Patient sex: M
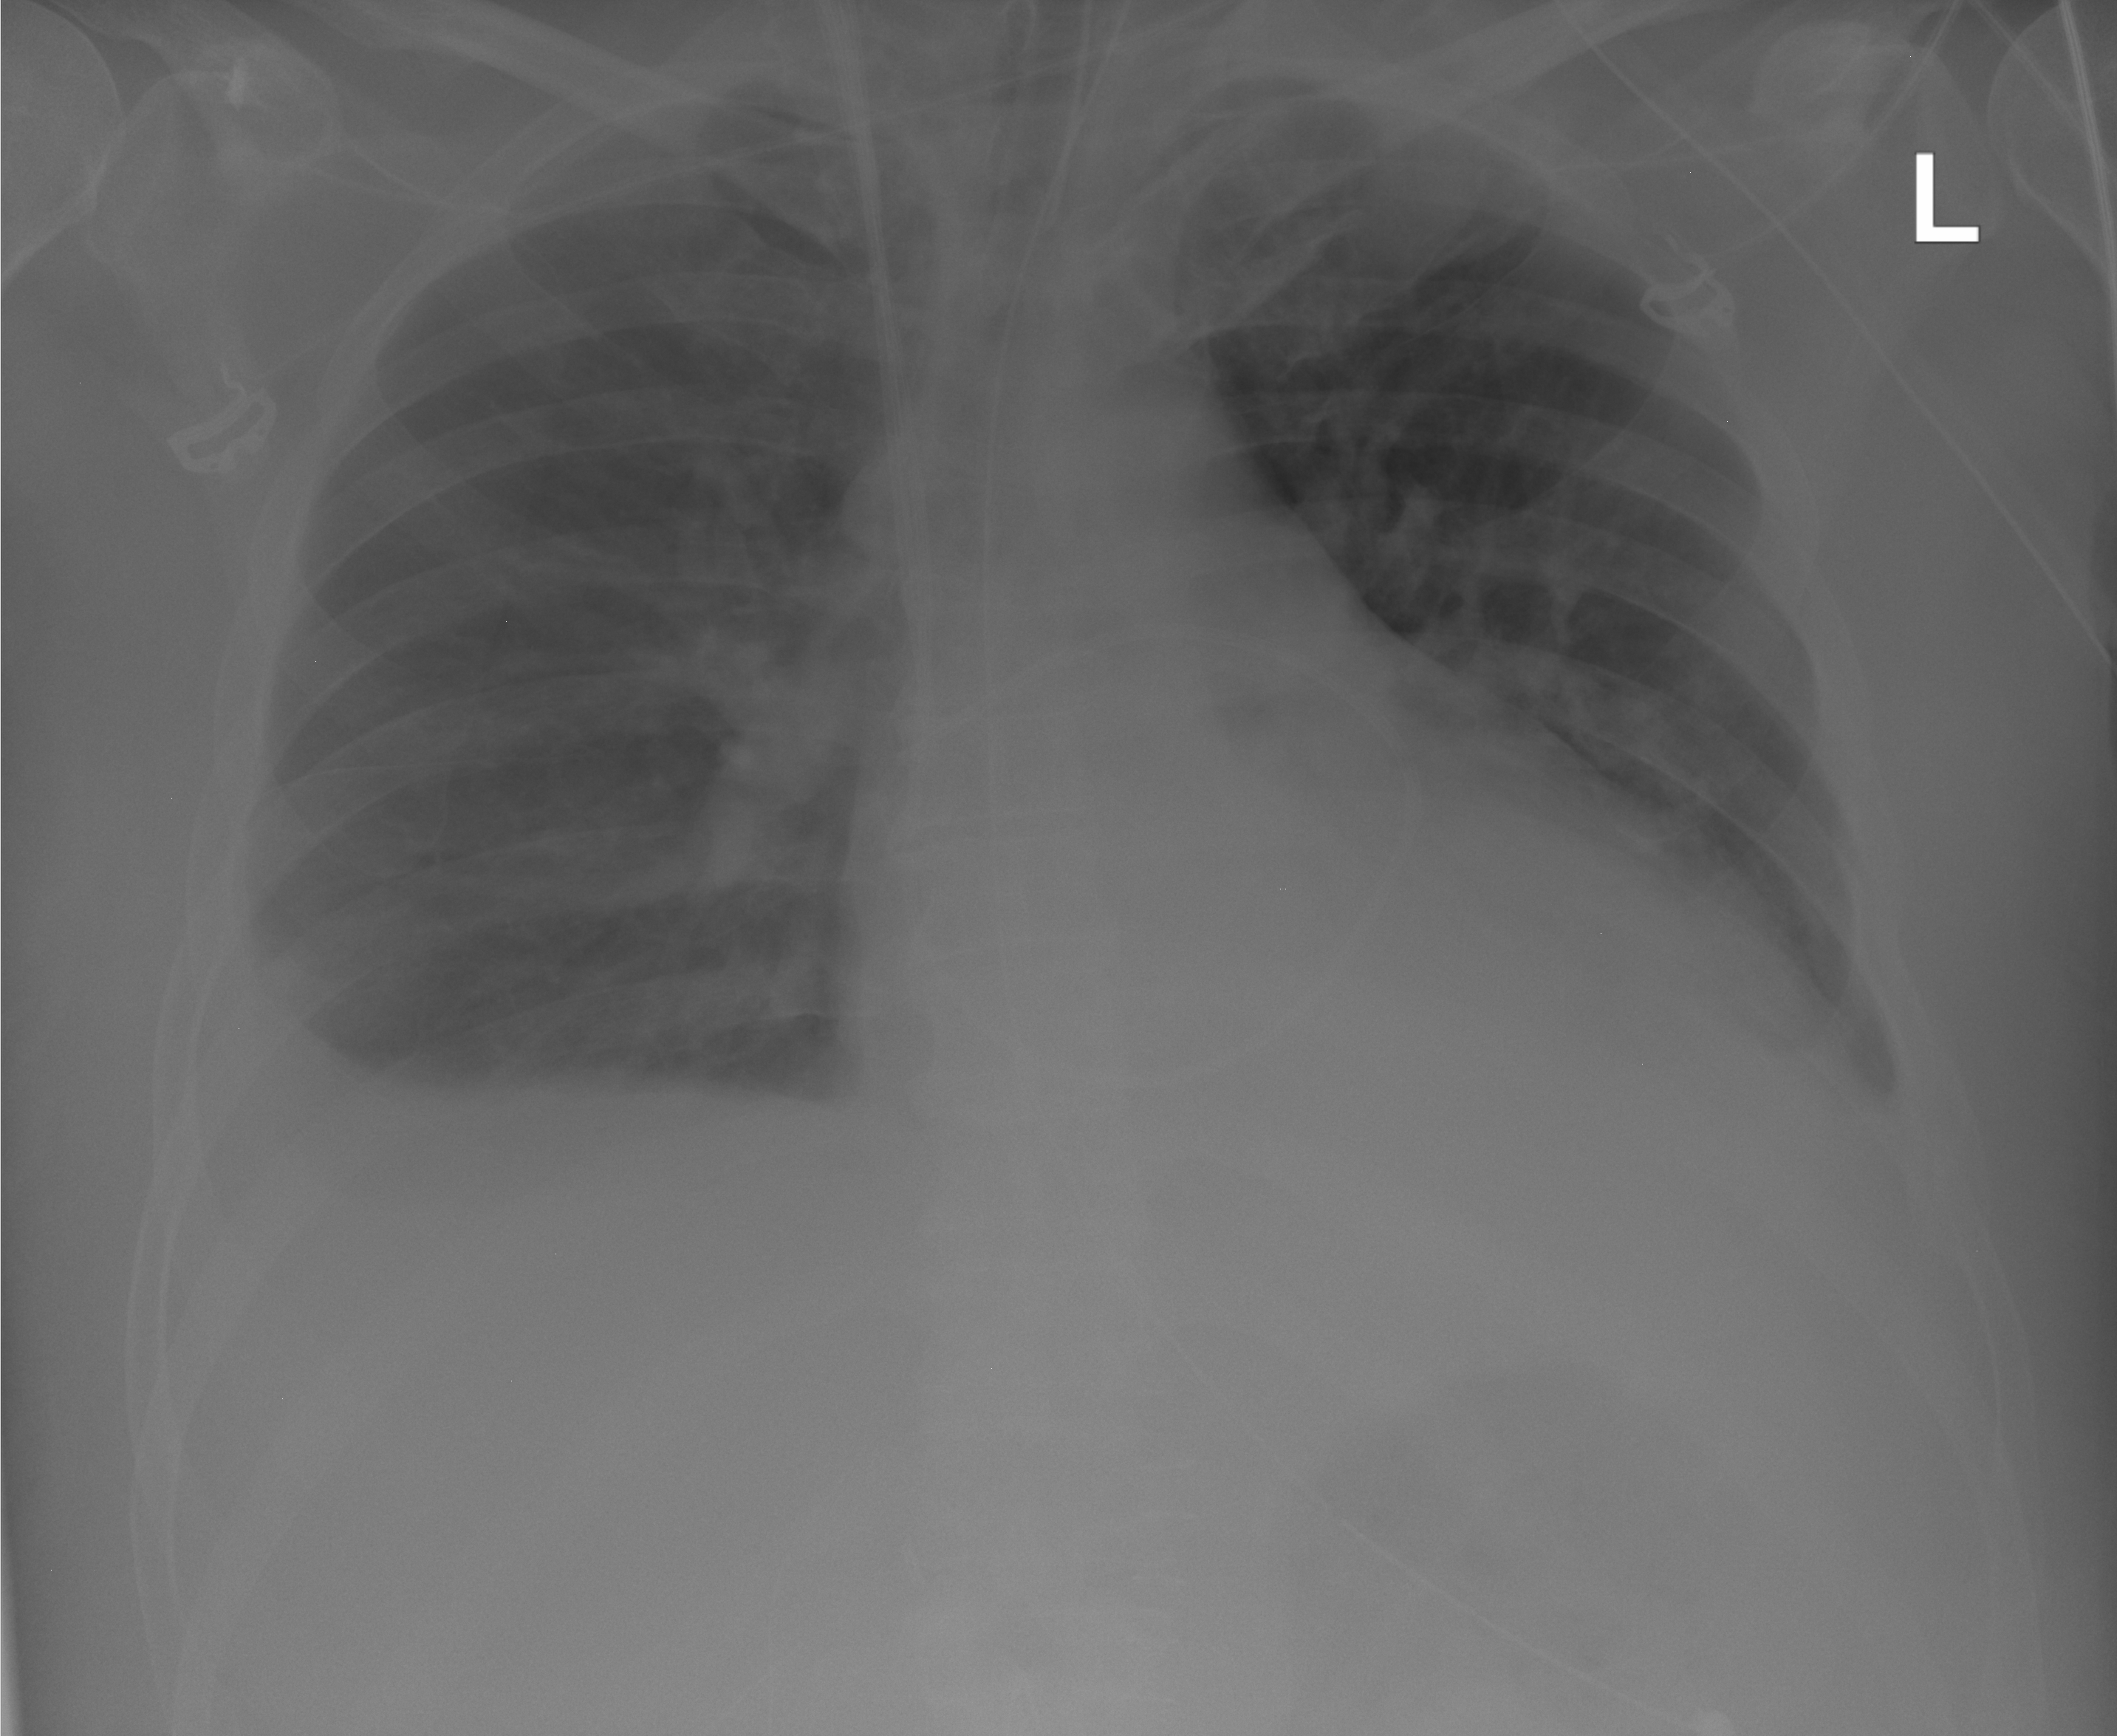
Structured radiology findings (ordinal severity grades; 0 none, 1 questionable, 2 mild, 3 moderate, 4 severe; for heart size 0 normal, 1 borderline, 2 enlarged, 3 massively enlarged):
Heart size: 2
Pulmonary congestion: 0
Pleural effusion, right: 3
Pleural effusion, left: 2
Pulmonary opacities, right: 0
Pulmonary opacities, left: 0
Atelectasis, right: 2
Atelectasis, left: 2